Question: I'm trying to write for the first time in WPF and I see that I can't manage the icons in the menus.
My Code is that.
'''
<Grid>
<my:RibbonControl Height="49" HorizontalAlignment="Left" Name="RibbonControl1" VerticalAlignment="Top" Width="503" />
<my:Ribbon Name="Ribbon">
<my:RibbonTab Name="Manage" Header="Diakheirise" KeyTip="m">
<my:RibbonGroup Name="groupadd" Header="Khrestes">
<my:RibbonSplitButton x:Name="btnUser" LargeImageSource="/Economy;component/Images/users01.png" Width="30" Height="60" TabIndex="1" FontFamily="Palatino Linotype" FontSize="12" FocusedBackground="#FFE2AB7F" LayoutTransform="{Binding}" MaxHeight="120" MaxWidth="80" Margin="1,0,0,1" OverridesDefaultStyle="False" Padding="0" ToolTipFooterTitle="Epiloge">
<MenuItem Header="Anathese">
<MenuItem.Icon>
<Image Source="/Economy;component/Images/delegation.jpg" Stretch="Fill" Width="20" Height="20"/>
</MenuItem.Icon>
</MenuItem>
<MenuItem Header="Diagraphe">
<MenuItem.Icon>
<Image Source="/Economy;component/Images/deletion.ico" Stretch="Fill" Width="20" Height="20" />
</MenuItem.Icon>
</MenuItem>
<MenuItem Header="Eisodos">
<MenuItem.Icon>
<Image Source="/Economy;component/Images/login.jpg" Stretch="Fill" Width="20" Height="20"/>
</MenuItem.Icon>
</MenuItem>
<my:RibbonSeparator />
<MenuItem Header="Exodos">
<MenuItem.Icon>
<Image Source="/Economy;component/Images/logout.ico" Stretch="Fill" Width="20" Height="20"/>
</MenuItem.Icon>
</MenuItem>
</my:RibbonSplitButton>
</my:RibbonGroup>
</my:RibbonTab>
</my:Ribbon>
</Grid>
'''
this code produces the following

What I need is to have the icons at the most left site of the menu.
I read another question about that... which is
'''
<ribbon:RibbonSplitButton x:Name="SplitButton3DViews"
ItemsSource="{Binding items}"
Label="Views3D"
IsCheckable="False" >
<ribbon:RibbonSplitButton.Resources>
<Style TargetType="{x:Type ribbon:RibbonMenuItem}">
<Setter Property="Header" Value="{Binding Path=Name}" />
<Setter Property="Command" Value="{Binding Path=cmd}" />
<Setter Property="ImageSource" Value="{Binding Icon}" />
</Style>
</ribbon:RibbonSplitButton.Resources>
</ribbon:RibbonSplitButton>
'''
But it is not working with my page...
Is there some one to assist me on this?
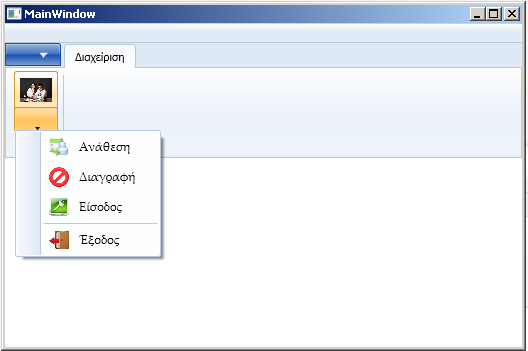
Answer: First of all, please state which ribbon control library you are using, as '<my:Ribbon>' is not part of the built-in .NET framework.
Secondly, I think that '<MenuItem>' is the wrong element to use inside your ribbon control.
According to this webpage:
<URL>
a 'RibbonApplicationMenuItem' should be used instead, no mention of 'MenuItem' anywhere. You might not be using the same ribbon control as shown in the webpage, but I'm guessing that your ribbon control requires another element instead of 'Menuitem'.